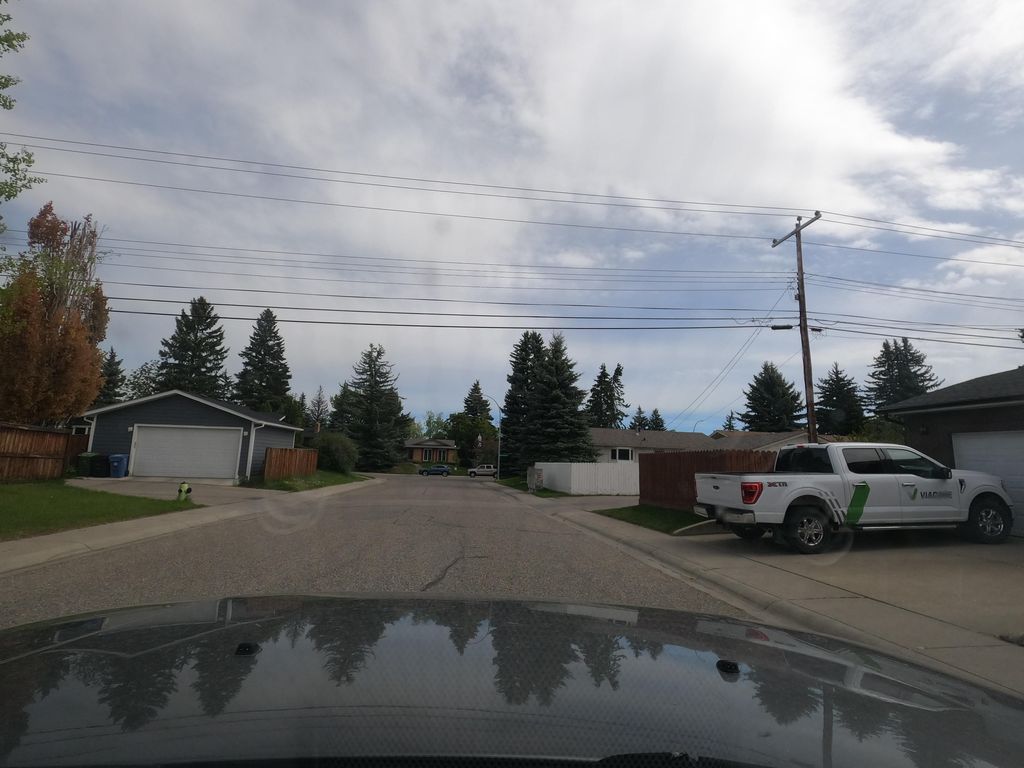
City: calgary